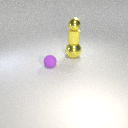
small purple rubber sphere in front of large yellow metal sphere